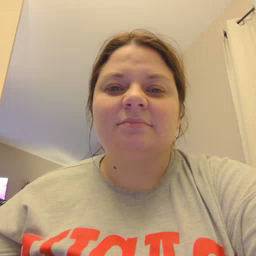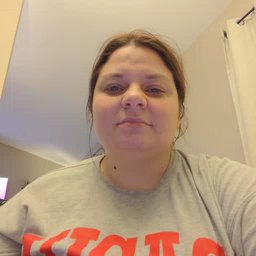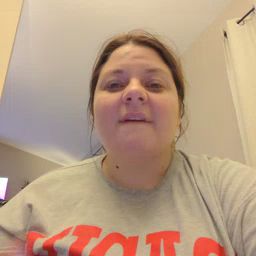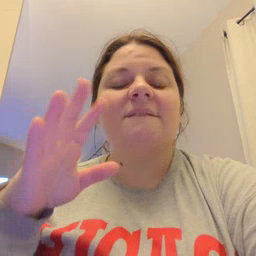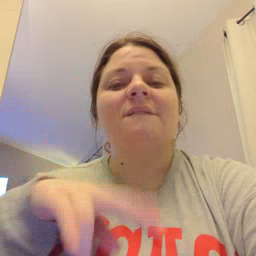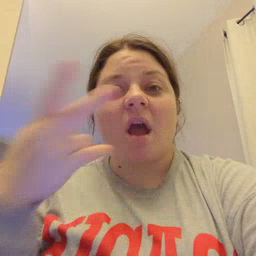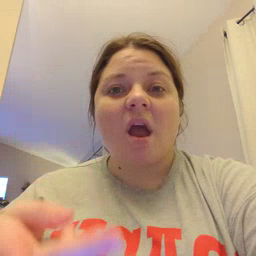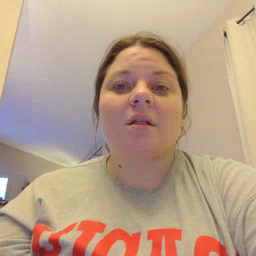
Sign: fall